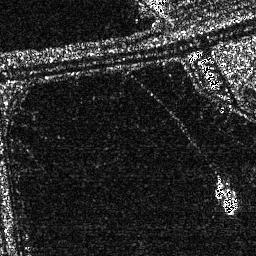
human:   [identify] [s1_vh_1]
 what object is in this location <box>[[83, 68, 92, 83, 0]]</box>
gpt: <ref>1 medium ship at the bottom right</ref>